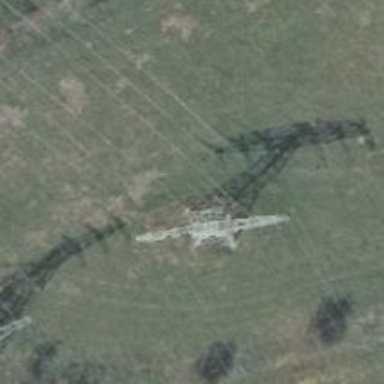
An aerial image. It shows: Power tower.